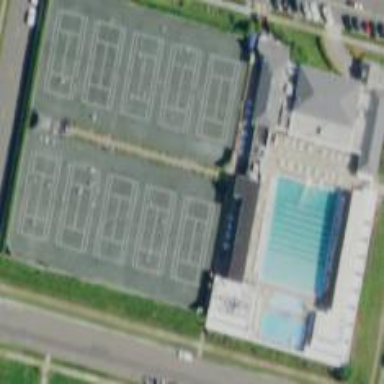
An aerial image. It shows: Venue for swimming and tennis sports.